Question: I have been using the approach <URL> to close the browser window when clicking an action button in a Shiny app. Works great.
I would now like to stop my app close the bowser window (in Chrome) when clicking an element in the navbar. Below the tabPanel call I'm using
'''
tabPanel(title = "", value = "Stop", icon = icon("power-off"))
'''
I use an observer to stop the app when the value of 'input$navbar == "Stop"' (i.e, when the icon in the navbar is selected) but I'm not sure how to activate the 'window.close()' call.
Code for action button to close browser windows by @wch
'''
tags$button(
id = 'close',
type = "button",
class = "btn action-button",
onclick = "window.close();",
"Close window"
)
'''
EDIT:
Found a work-around that does what I want.
'''
tabPanel(tags$a(id = "quitApp", href = "#", class = "action-button",
list(icon("power-off"), ""), onclick = "window.close();"))
'''
Unfortunately it leads to a rather badly aligned navbar. I asked a <URL> on the Shiny google group

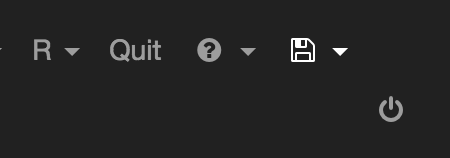
Answer: You can use the <URL> package to easily call javascript functions, which is essentially all you need to do. Disclaimer: I wrote that package. Here's the code to do what you want:
'''
library(shinyjs)
jscode <- "shinyjs.closewindow = function() { window.close(); }"
runApp(shinyApp(
ui = tagList(
useShinyjs(),
extendShinyjs(text = jscode),
navbarPage(
"test",
id = "navbar",
tabPanel(title = "tab1"),
tabPanel(title = "", value = "Stop", icon = icon("power-off"))
)
),
server = function(input, output, session) {
observe({
if (input$navbar == "Stop") {
js$closewindow();
stopApp()
}
})
}
))
'''
:
If you don't want to use a JS package, you can do the same thing with native shiny:
'''
jscode <- "Shiny.addCustomMessageHandler('closeWindow', function(m) {window.close();});"
runApp(shinyApp(
ui = tagList(
tags$head(tags$script(HTML(jscode))),
navbarPage(
"test",
id = "navbar",
tabPanel(title = "tab1"),
tabPanel(title = "", value = "Stop", icon = icon("power-off"))
)
),
server = function(input, output, session) {
observe({
if (input$navbar == "Stop") {
session$sendCustomMessage(type = "closeWindow", message = "message")
stopApp()
}
})
}
))
'''